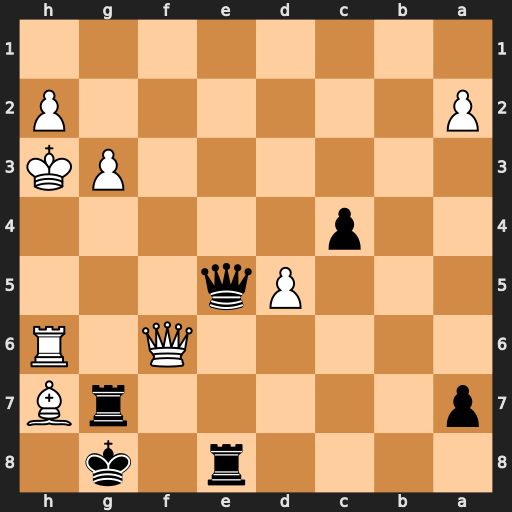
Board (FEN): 4r1k1/p5rB/5Q1R/3Pq3/2p5/6PK/P6P/8
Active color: b
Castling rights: -
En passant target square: -
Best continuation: Rxh7 Qg6+ Rg7